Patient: sex F, age 62
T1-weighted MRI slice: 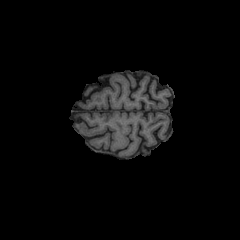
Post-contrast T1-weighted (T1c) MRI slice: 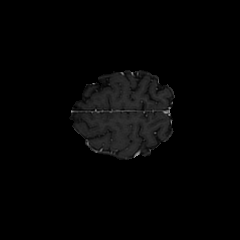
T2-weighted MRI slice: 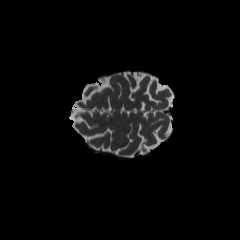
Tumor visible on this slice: no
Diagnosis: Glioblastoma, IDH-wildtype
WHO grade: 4